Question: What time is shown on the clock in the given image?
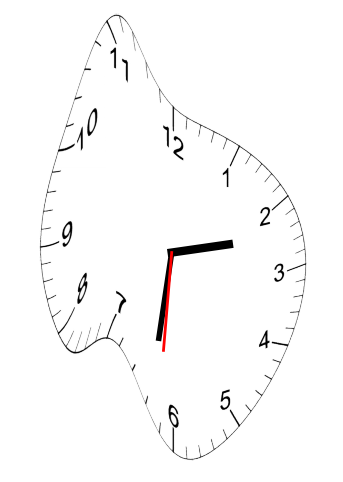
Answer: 02:31:31